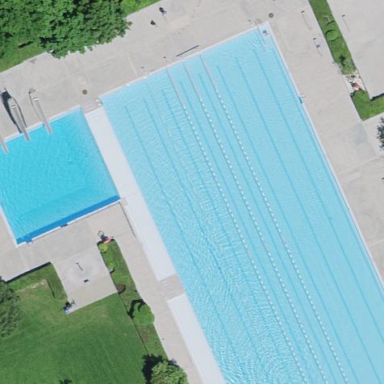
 perfect for swimming and other water activities."